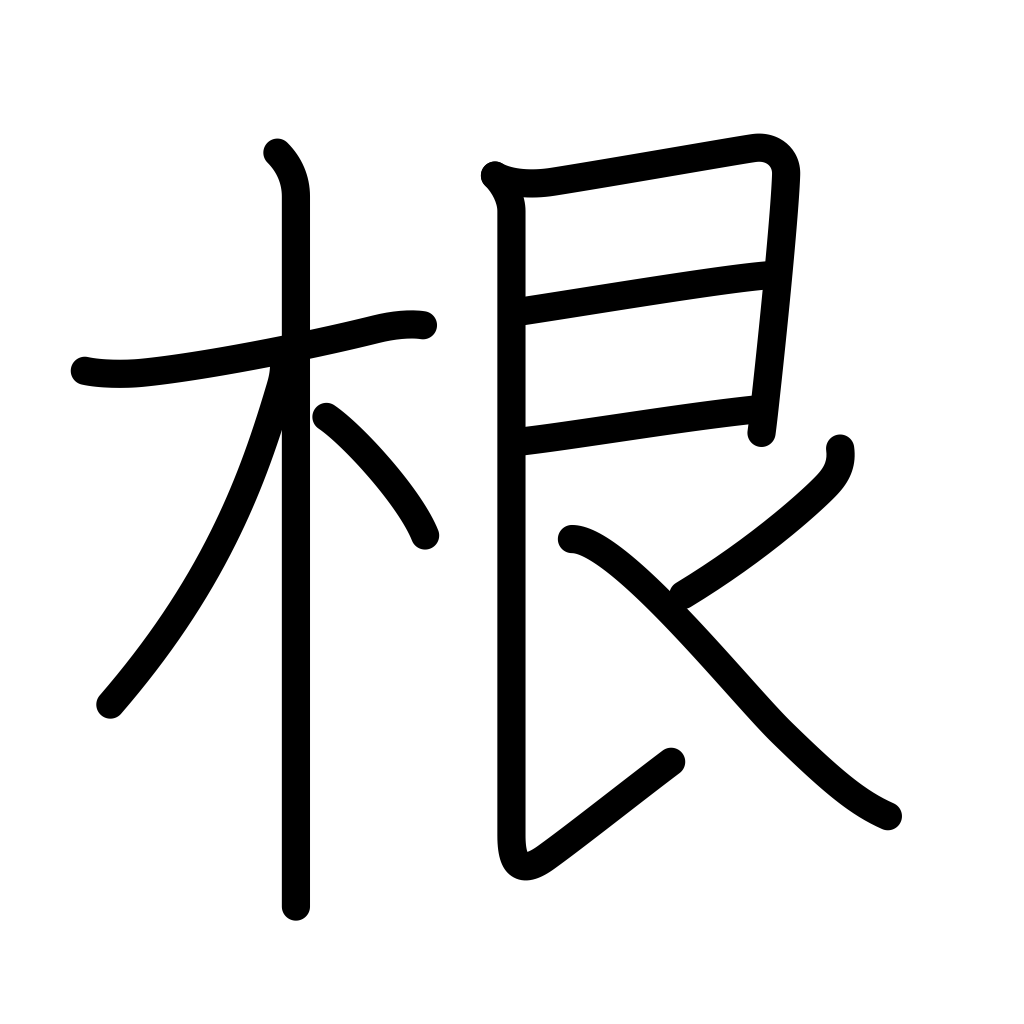
Meaning: root, radical